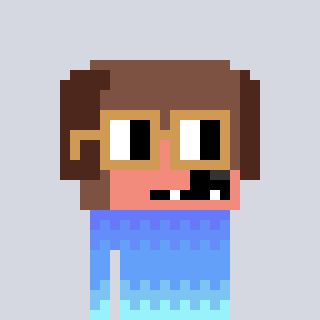
a pixel art character with square brown glasses, a dog-shaped head and a blue-colored body on a cool background